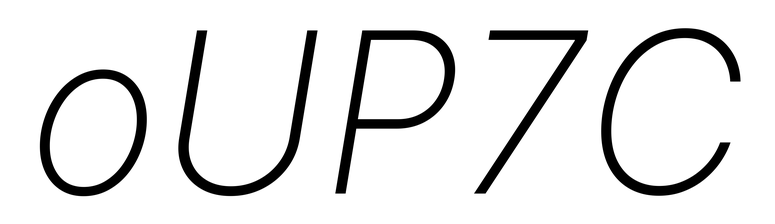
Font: Inter-Italic_ExtraLight_Italic